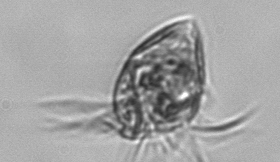
Label: Strombidium_morphotype1